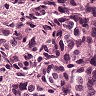
Metastatic tissue present: yes